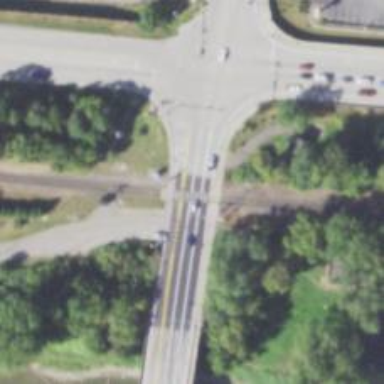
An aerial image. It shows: Level railway crossing with lights and barriers.